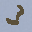
Label: 3